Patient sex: F
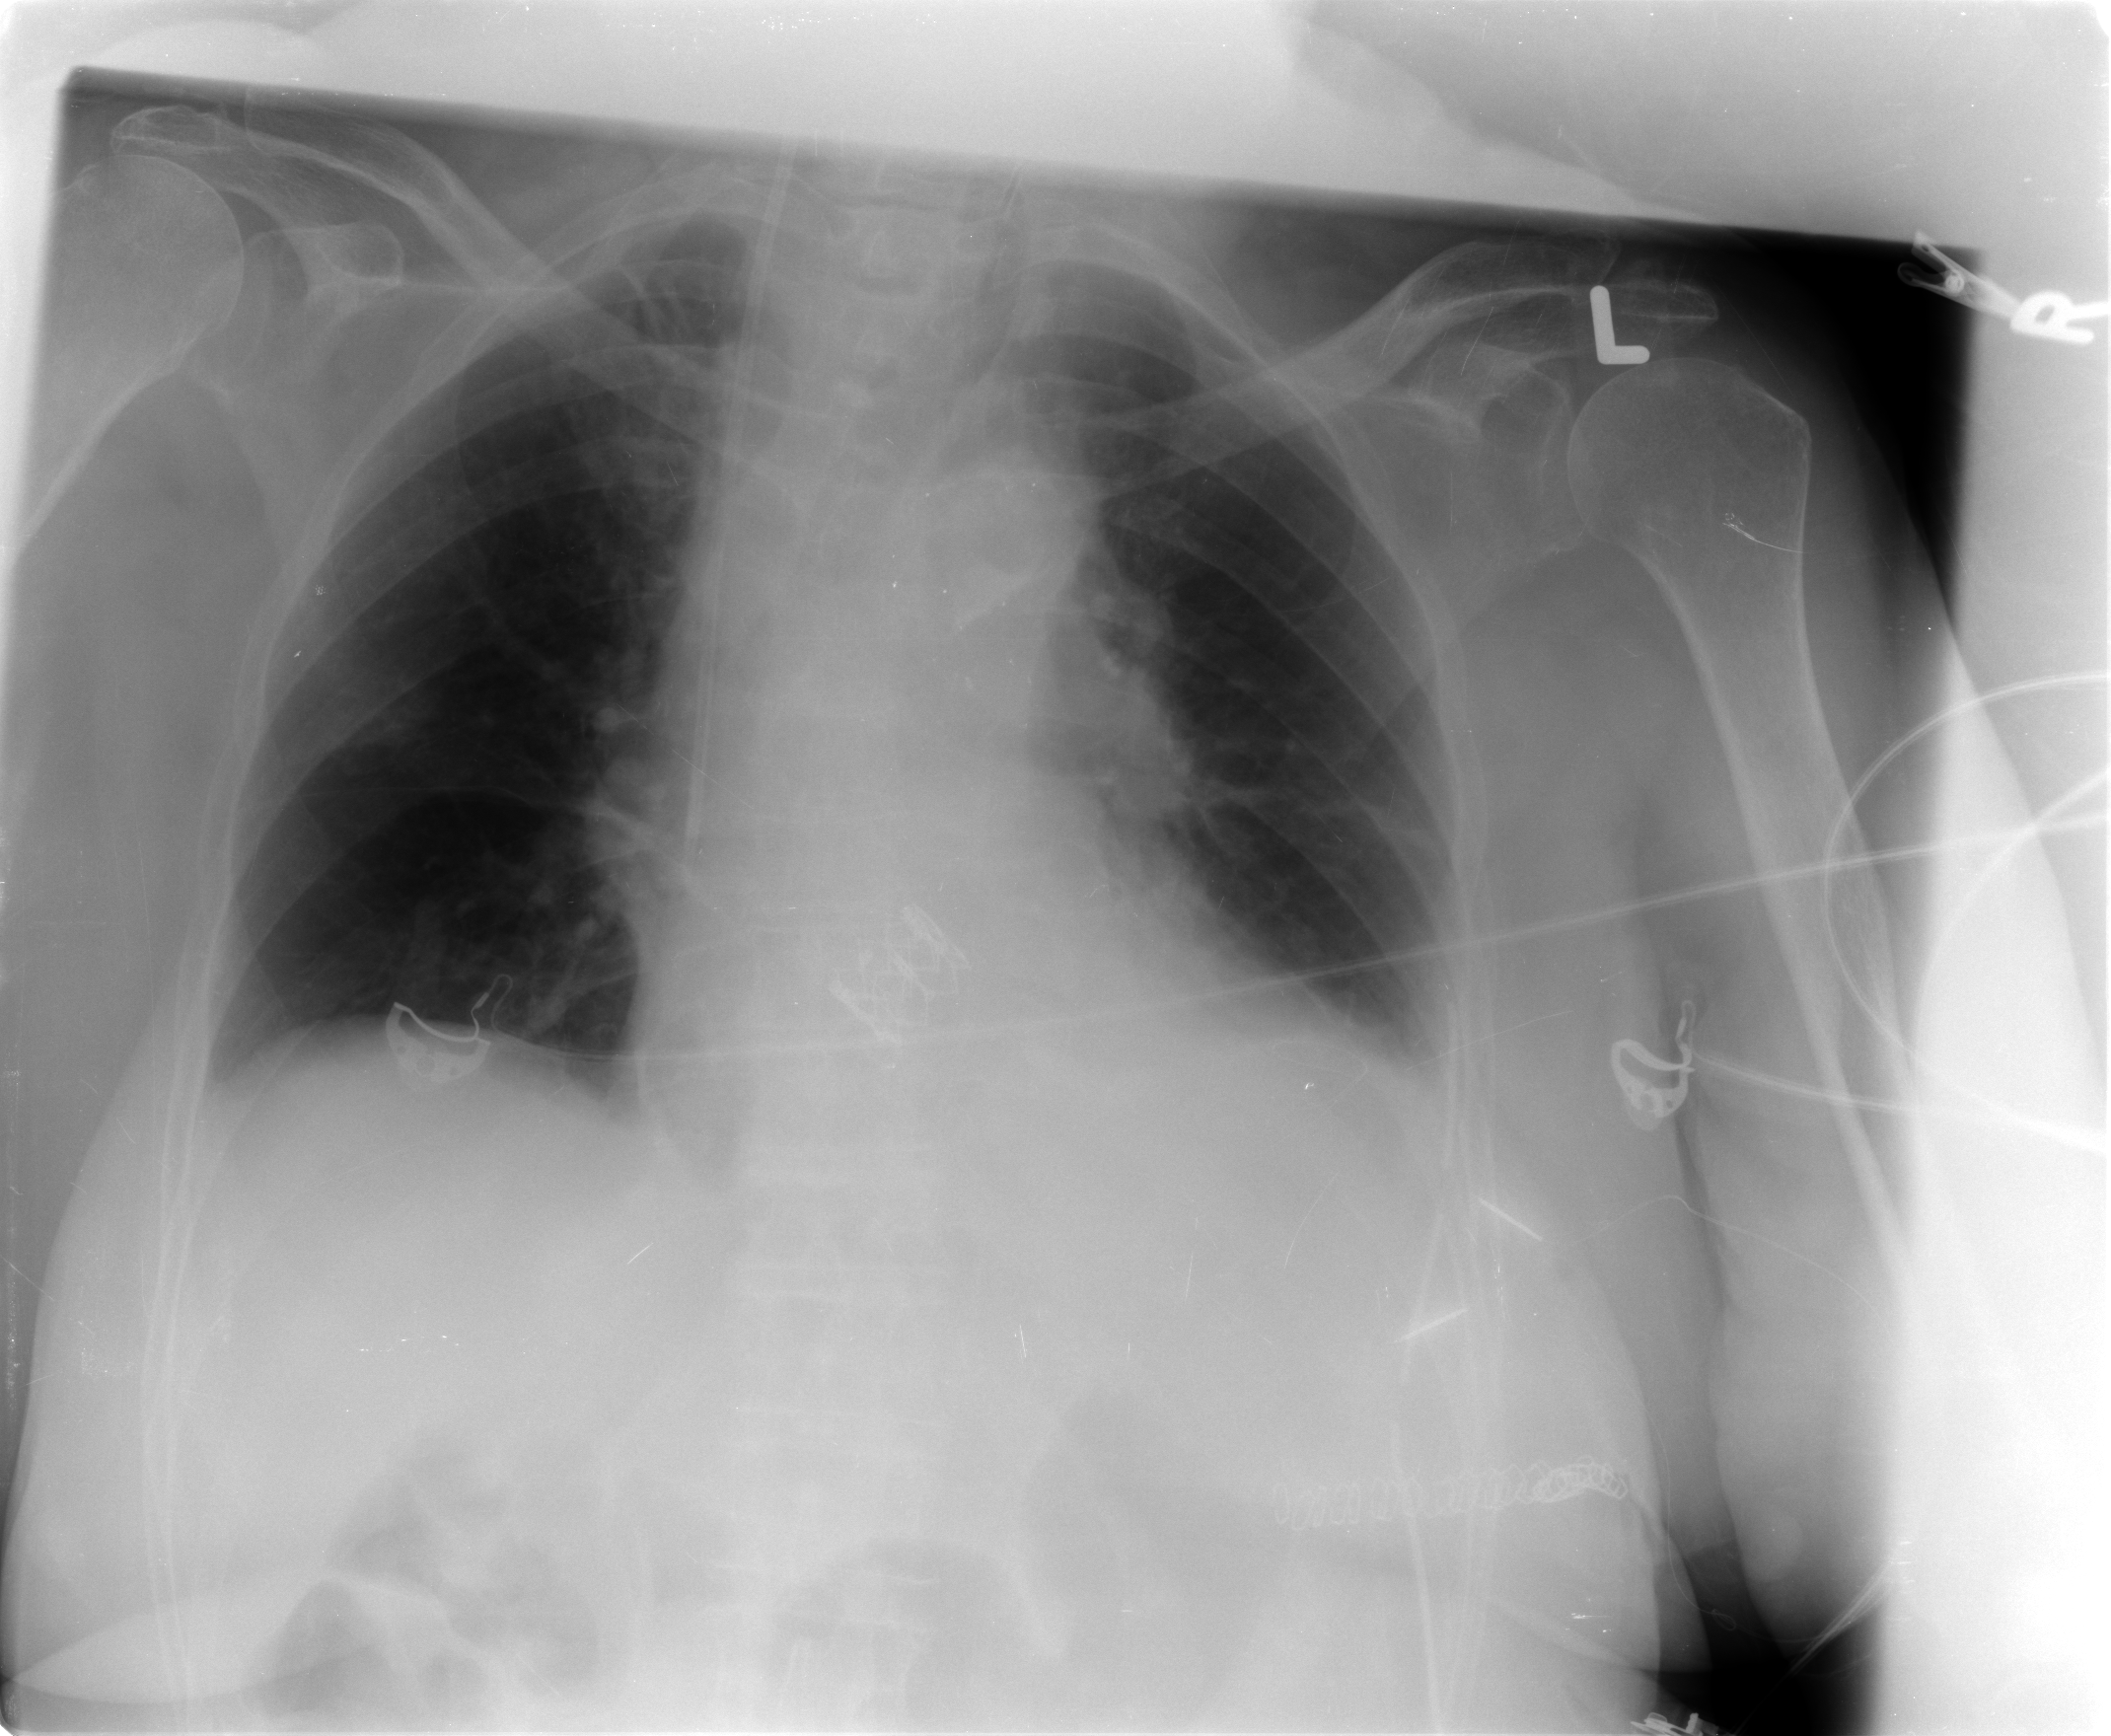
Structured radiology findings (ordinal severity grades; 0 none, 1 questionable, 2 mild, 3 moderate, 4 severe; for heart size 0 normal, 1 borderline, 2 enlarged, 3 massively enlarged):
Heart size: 1
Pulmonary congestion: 0
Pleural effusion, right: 0
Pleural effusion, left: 2
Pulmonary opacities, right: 0
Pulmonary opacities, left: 0
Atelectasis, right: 0
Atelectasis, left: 2